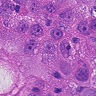
Metastatic tissue present: yes